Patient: sex M, age 80
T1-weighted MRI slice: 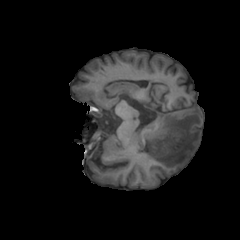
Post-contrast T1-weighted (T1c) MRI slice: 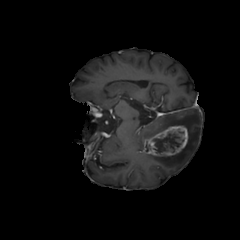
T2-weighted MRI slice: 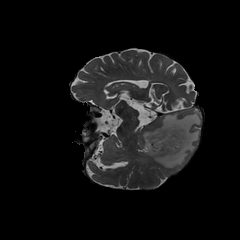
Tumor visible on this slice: yes
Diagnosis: Glioblastoma, IDH-wildtype
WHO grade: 4